Question: I am trying to create a dictionary which is a replica for NSUserdefaults. I want the dictionary to contain same values and keys.
But, we need to convert bool and int values to NSNumber when we save it to dictionary. Right now i am doing the following. But not sure which value is bool value and int value. If I can get to know the type of the value I can do rest. Is there any way to check the value whether it is bool or int.
'''
NSArray *availableUserDefaultsKeys = [NSArray arrayWithObjects:@"Key1", @"Key2",nil];
NSMutableDictionary *userDefaultsDictionary = [NSMutableDictionary dictionary];
NSUserDefaults *userDefaults = [NSUserDefaults standardUserDefaults];
for (NSString *key in availableUserDefaultsKeys) {
id value = [userDefaults objectForKey:key];
if (value != nil) { // Is there any way to check whether the value is bool or int here
[userDefaultsDictionary setObject:value forKey:key];
} else {
[userDefaultsDictionary setObject:[NSNull null] forKey:key];
}
}
'''
I have checked the debug.plist which has all the user defaults stored, In that we have type field where it specifies the type. Can we get the type from this field.

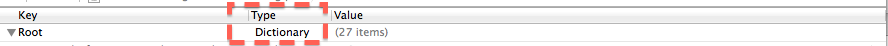
Answer: You can use this way:
'''
// v is NSNumber
if ((strcmp([v objCType], @encode(BOOL) == 0) {
// this is BOOL
}
'''
And there are @encode(int) @encode(float)
You should avoid directly saving seperated data to NSUserDefaults, you can pack them in an object, and this object should conform NSCoding protocol. Then after you read the data out, you will know the exact type.